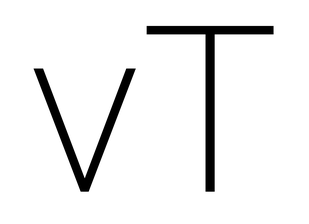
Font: Roboto_ExtraLight